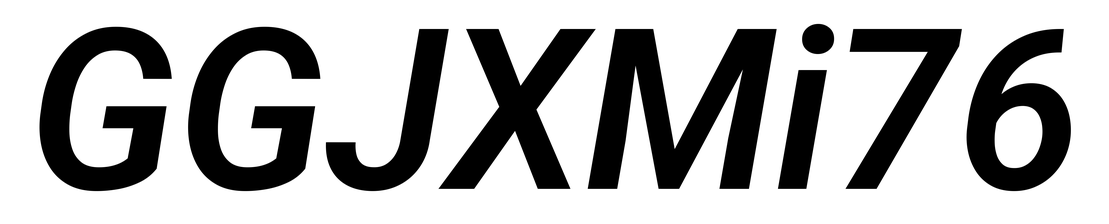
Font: Roboto-Italic_SemiBold_Italic